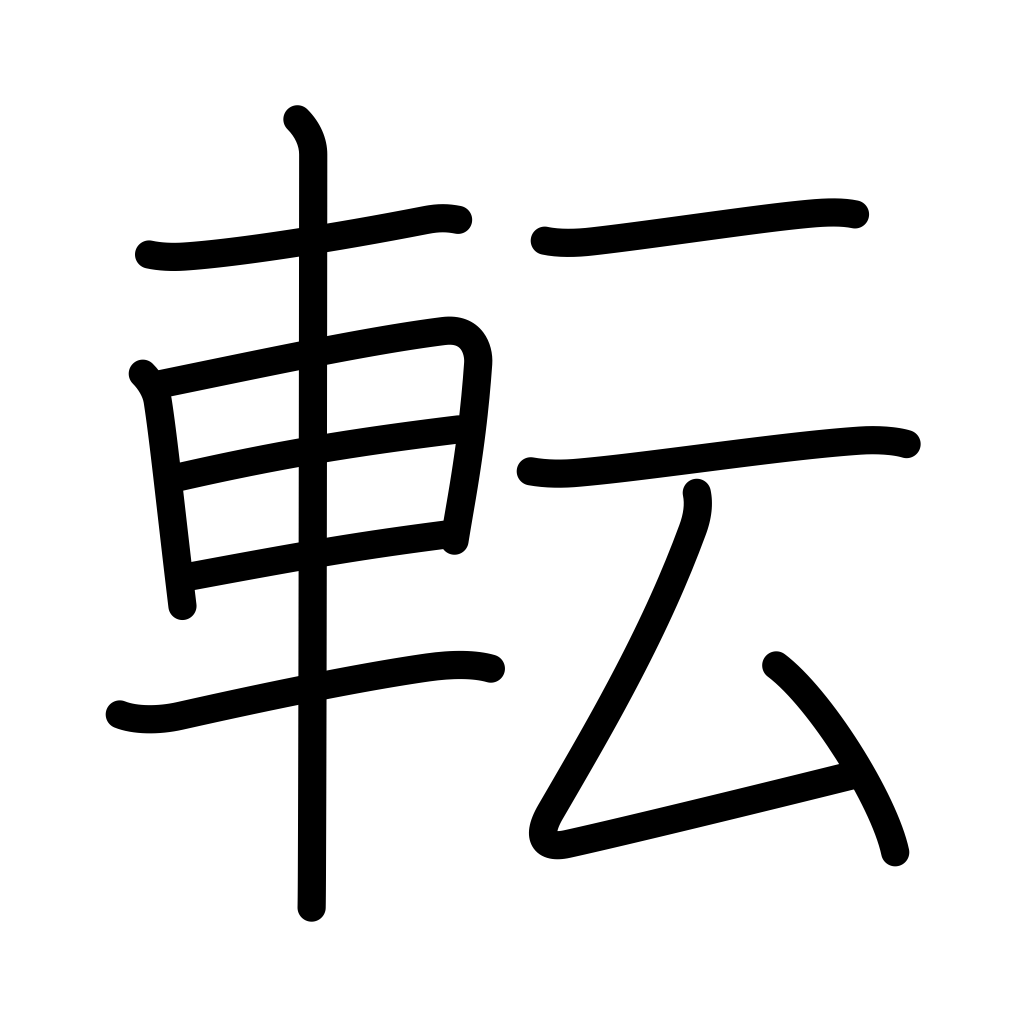
Meaning: revolve, turn around, change